Question: Does anyone know how I would go making a multi bar graph to be single series? In a working example that i've seen of how i want my graph to look, this function was being used for the data.
'''
function dataFactory(seriesNum, perSeries) {
return new d3.range(0,seriesNum).map(function(d,i) { return {
key: 'Stream ' + i,
values: new d3.range(0,perSeries).map( function(f,j) {
return {
y: 10 + Math.random()*100,
x: j
}
})
};
});
}
'''
Below is the code i'm currently using and I will also upload a picture so you can see that my labels are off position because it isn't single series.
'''
function loadBar(){
$.getJSON('data5.json', function (json) {
var data1 = [];
for (var key in json) {
if (json.hasOwnProperty(key)) {
var item = json[key];
data1.push({
key: item.key,
values: item.values
});
}
}
var chart;
nv.addGraph(function() {
chart = nv.models.multiBarChart()
.color(d3.scale.category10().range())
.margin({bottom: 100})
.transitionDuration(300)
.delay(0)
//.rotateLabels(45)
;
chart.multibar
.hideable(true);
chart.reduceXTicks(false).staggerLabels(true).groupSpacing(0.2);
chart.xAxis
.axisLabel("Players")
.showMaxMin(false);
chart.yAxis
.axisLabel('Hours Played')
.tickFormat(d3.format('d'));
d3.select('#chart1 svg')
.datum(data1)
.call(chart);
nv.utils.windowResize(chart.update);
chart.dispatch.on('stateChange', function(e) { nv.log('New State:', JSON.stringify(e)); });
return chart;
});
});
}
$(document).ready(function(){
loadBar();
});
'''
data5.json(just in case someone needs to see it)
'''
{
"Member1": {
"key":"test10",
"values": [
{
"x": "test10",
"y": 20
}
]
},
"Member2":{
"key":"test9",
"values": [
{
"x": "test9",
"y": 10
}
]
},
"Member3":{
"key":"test8",
"values": [
{
"x": "test8",
"y": 4
}
]
},
"Member4":{
"key":"test7",
"values": [
{
"x": "test7",
"y": 12
}
]
},
"Member5":{
"key":"test6",
"values": [
{
"x": "test6",
"y": 30
}
]
},
"Member6":{
"key":"test5",
"values": [
{
"x": "test5",
"y": 8
}
]
}
,
"Member7":{
"key":"test4",
"values": [
{
"x": "test4",
"y": 27
}
]
},
"Member8":{
"key":"test3",
"values": [
{
"x": "test3",
"y": 17
}
]
},
"Member9":{
"key":"test2",
"values": [
{
"x": "test2",
"y": 2
}
]
},
"Member10":{
"key":"test1",
"values": [
{
"x": "test1",
"y": 55
}
]
}
![enter image description here][2]}
'''
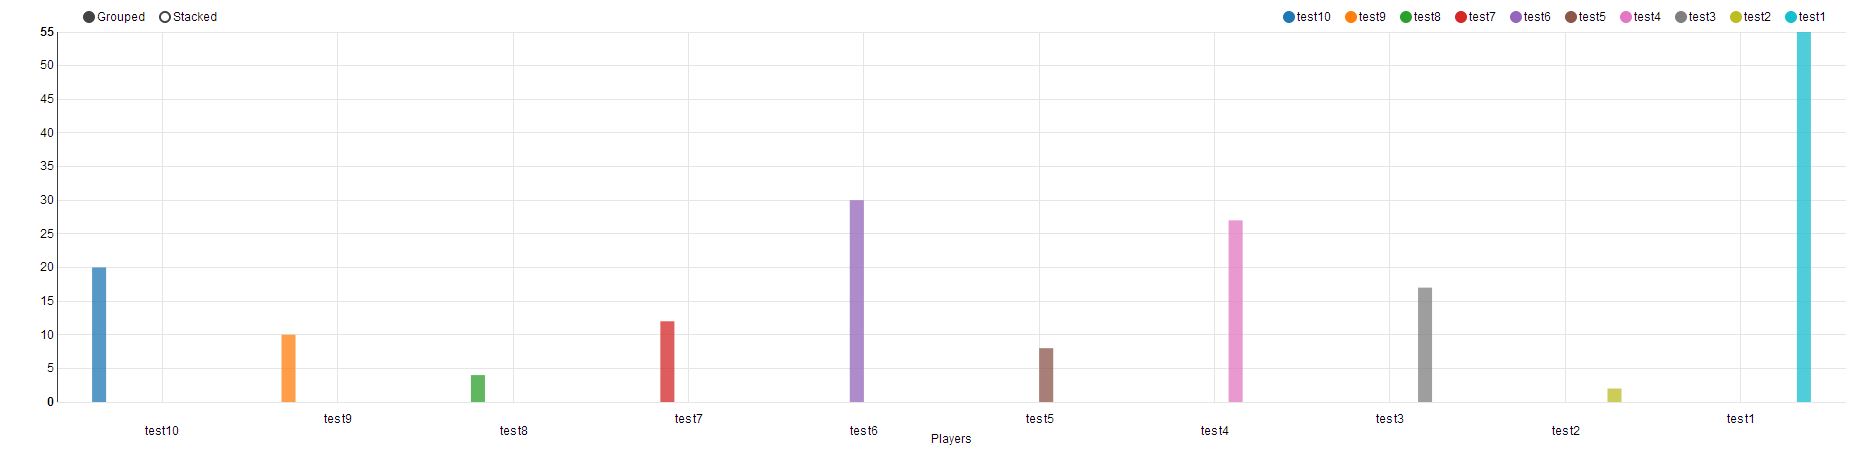
Answer: The expected data format for the multi-bar chart is an array of object, each of which represent a data . Within each series object, there should be a key property naming that series, and a values array with the data points. The values array should have an object for each bar, with a categorical x value and a numerical y value.
For example, if I "stringify" the results of their data-generating function (after reducing the parameters so I only get two data series with five bars each), it looks like this:
'''
[{
"key": "Stream0",
"values": [{
"x": 0,
"y": 0.16284738584101344
}, {
"x": 1,
"y": 2.370283172738109
}, {
"x": 2,
"y": 0.1631208266452718
}, {
"x": 3,
"y": 0.24609871793543797
}, {
"x": 4,
"y": 1.5096133160633776
}]
}, {
"key": "Stream1",
"values": [{
"x": 0,
"y": 0.12566330679904006
}, {
"x": 1,
"y": 0.1321859413211272
}, {
"x": 2,
"y": 1.4798247902549135
}, {
"x": 3,
"y": 0.10870538273358979
}, {
"x": 4,
"y": 0.16155091711225184
}]
}]
'''
The graph looks like this:

Each series is graphed in a different colour. The bars are grouped according to their x value, side-by-side or you can switch to stacked.
The reason you were getting one narrow bar for each of your categories is because you have 11 data series, each with one bar that has a x-value. So for each x-value, the graph leaves room for the data series to be plotted side-by-side, even though it doesn't have data for them.
You either need to group all your bars into one data series, with the test identified via the x-value, or you need to give them all the same x-value, with the test identified via the series key.
I know you've already got the first option pretty much working, based <URL>.
The easiest way to modify this code to see what it looks like the other way (11 series, each with only one bar), is to tell the chart function to just use a constant value for x:
'''
chart.x(function(d){return "test";})
'''
With that, and data similar to yours (many series, each with only one data point), you get a chart that switches from a bar chart to a stacked area chart, like this:

(P.S., You'll of course want to remove the number-formatting tickFormat function so that you don't get "NaN" like in these pictures!)